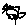
Label: flower